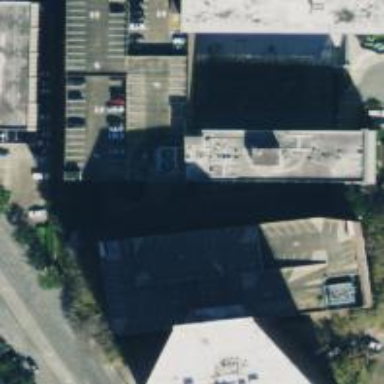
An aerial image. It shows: Multi-storey parking building.